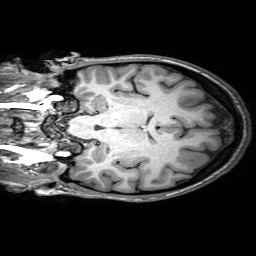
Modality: T1w
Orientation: coronal
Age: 29
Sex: female
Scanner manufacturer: philips
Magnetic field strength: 3 T